Question: I am quite new in Swift and I am trying to develop a walkthrough screen for my application. I am following a book tutorial, but I get the following error and I can't continue.
I think the problem is in the different update of Swift. Would you please help me how to fix it?
'''
self.pageViewController = (self.storyboard?.instantiateViewController(withIdentifier: "pageViewController") as! UIPageViewController!) as! UIPageViewControllerDataSource!
let startVC = self.viewControllerAtIndex(index: 0) as ContentViewController
let viewControllers = NSArray(object: startVC)
self.pageViewController.view.frame = CGRectMake (0,30,self.view.frame.width,self.view.frame.height-60)
self.addChildViewController(pageViewController as! UIViewController)
self.view.addSubview(pageViewController.view)
self.pageViewController.didMoveToParentViewController(self)
'''

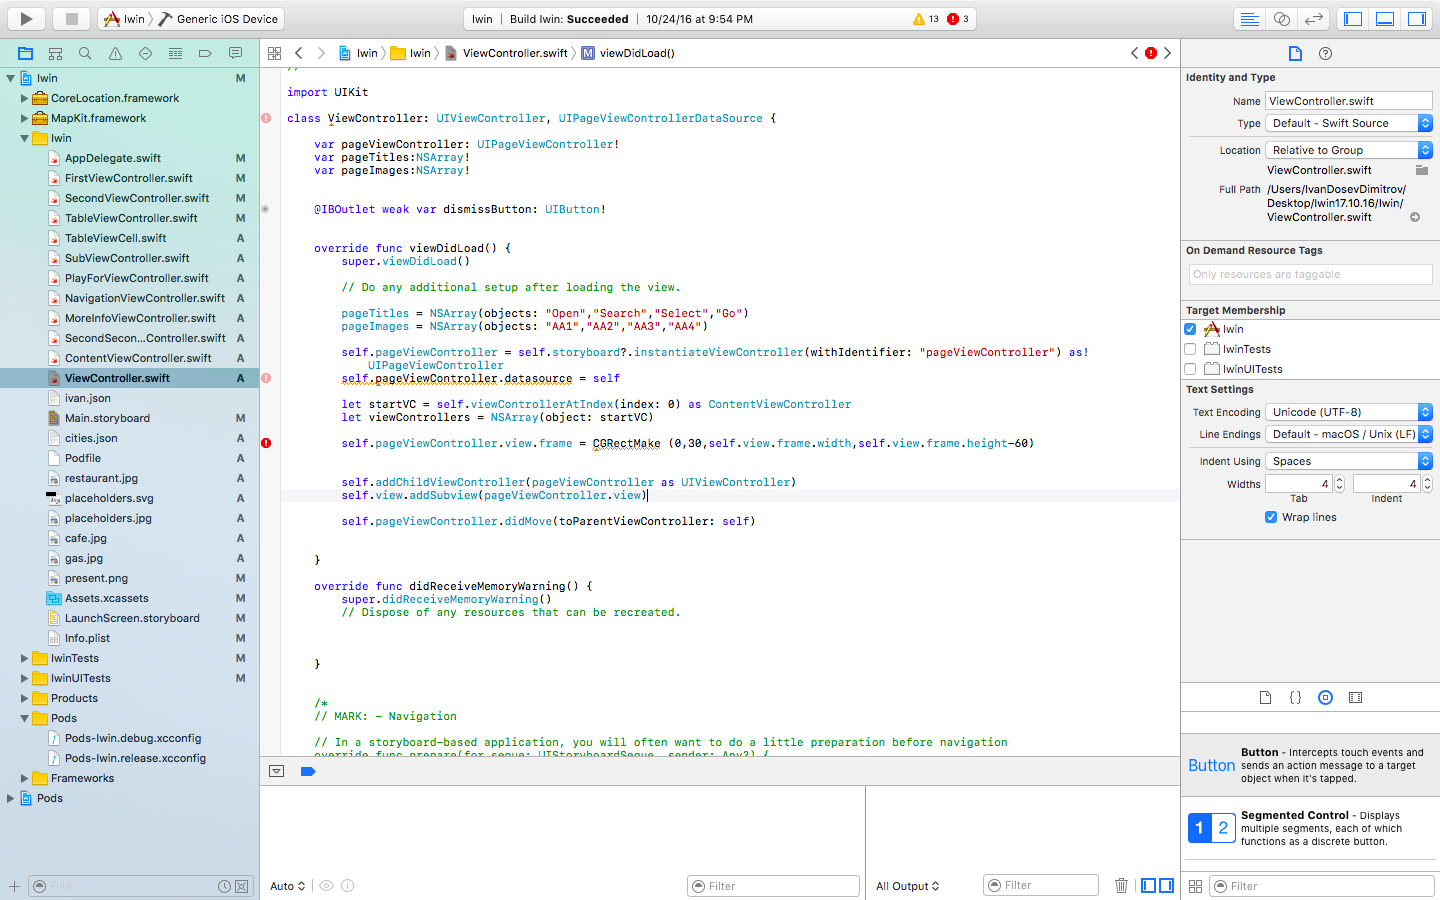
Answer: The 'pageViewController' type is 'UIPageViewControllerDataSource'. It is a protocol, not 'UIViewController'.
You do not need to cast 'UIPageViewController' to 'UIPageViewControllerDataSource'. You need to implement a 'UIPageViewControllerDataSource' and set 'pageViewController' data source.
'''
var pageViewController: UIPageViewController
self.pageViewController = self.storyboard?.instantiateViewController(withIdentifier: "pageViewController") as! UIPageViewController
self.pageViewController.datasource = self
let startVC = self.viewControllerAtIndex(index: 0) as ContentViewController
let viewControllers = NSArray(object: startVC)
self.pageViewController.view.frame = CGRectMake (0,30,self.view.frame.width,self.view.frame.height-60)
self.addChildViewController(pageViewController as! UIViewController)
self.view.addSubview(pageViewController.view)
self.pageViewController.didMoveToParentViewController(self)
'''